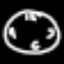
Label: clock